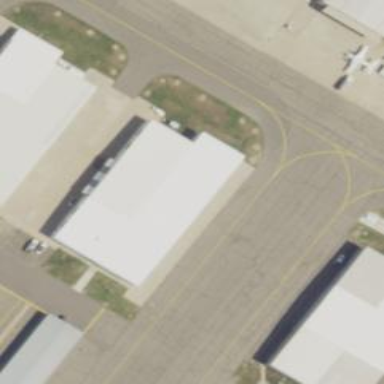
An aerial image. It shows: Hangar building at airport.